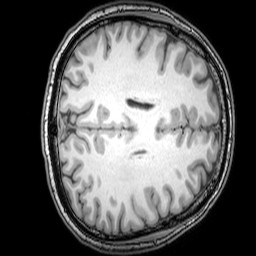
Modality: T1w
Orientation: axial
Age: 26
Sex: male
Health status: healthy
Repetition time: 0.081 s
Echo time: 0.037 s